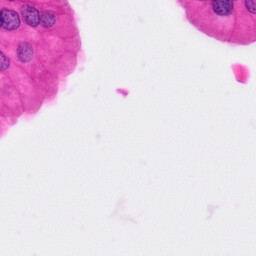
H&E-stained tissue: Pancreatic